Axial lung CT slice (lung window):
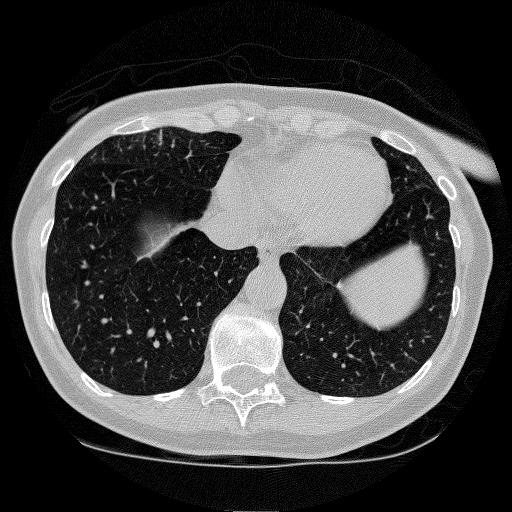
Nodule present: no